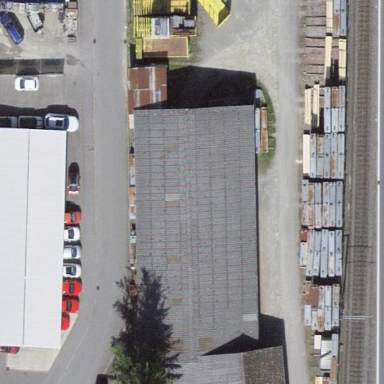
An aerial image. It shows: View of roof of building.